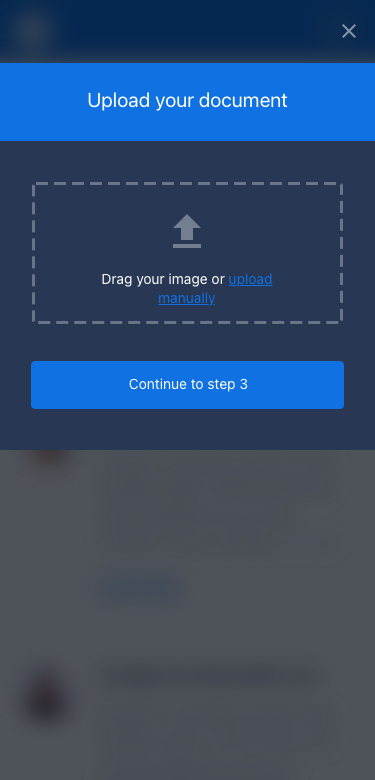
Text in this UI design:
Continue to step 3
Drag your image or upload manually
Upload your document